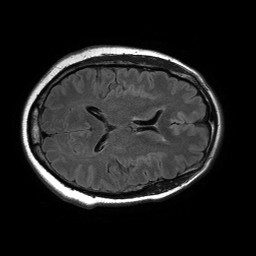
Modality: FLAIR
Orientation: axial
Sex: male
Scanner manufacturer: philips
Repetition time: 11 s
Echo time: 0.125 s